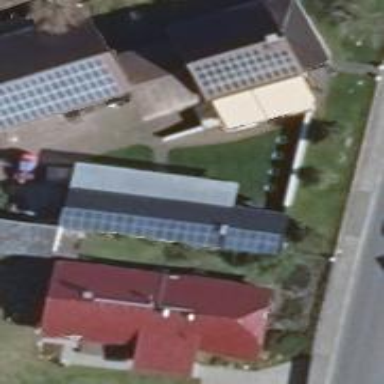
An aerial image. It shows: Solar photovoltaic panel generator producing electricity in small installation.